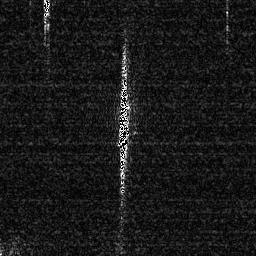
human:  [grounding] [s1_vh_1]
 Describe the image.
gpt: In the satellite image, there is  <ref>1 large ship </ref> <box>[[44, 17, 50, 76, 0]]</box> located at center.